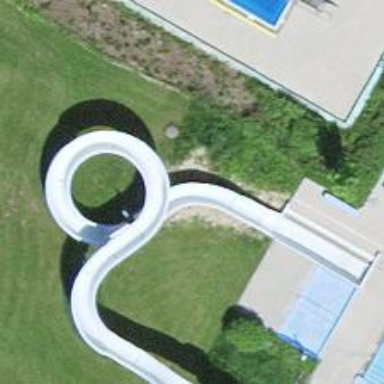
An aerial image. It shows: Water slide attraction.